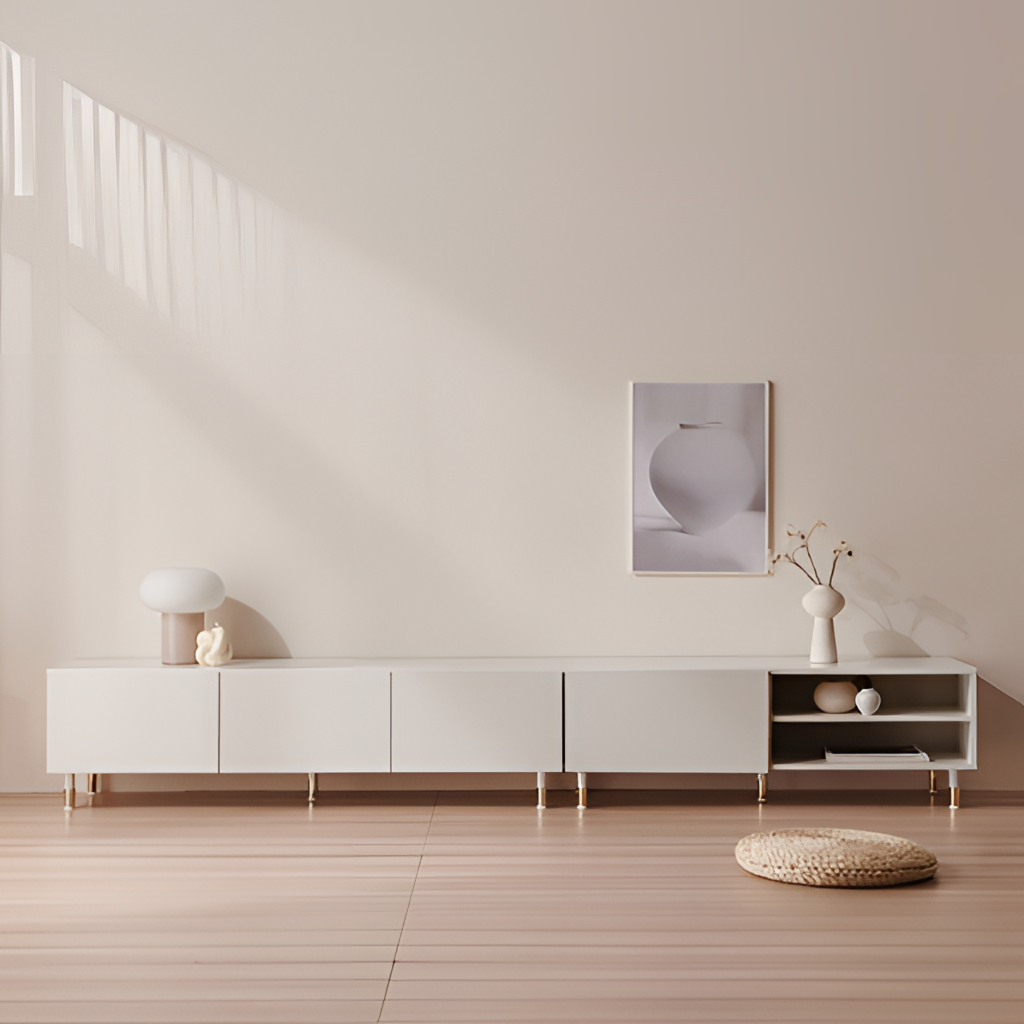
living room, wood console, brown wood flooring, with plank pattern, paint wallpaper, with solid pattern, minimalist